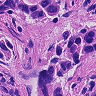
Metastatic tissue present: yes